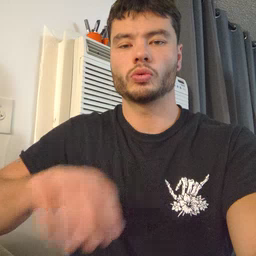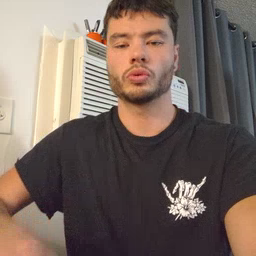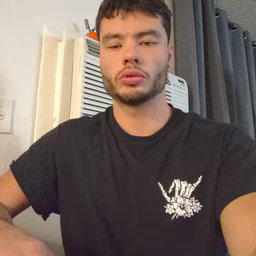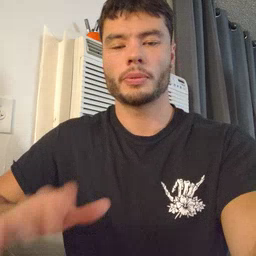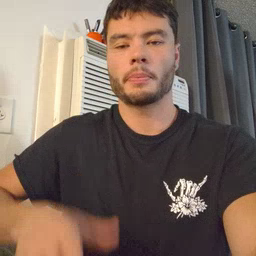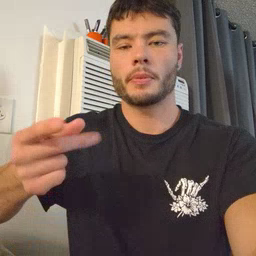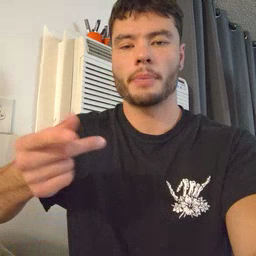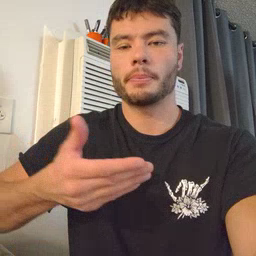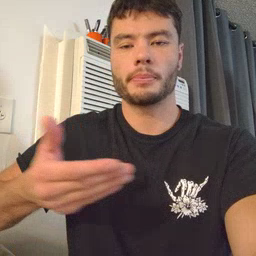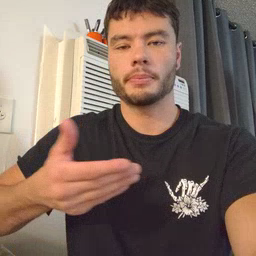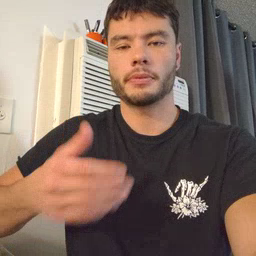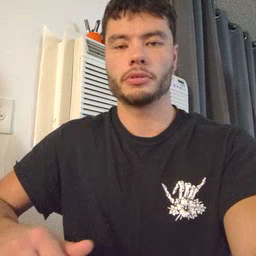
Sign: puppy